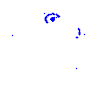
Particle: proton